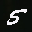
Label: 5